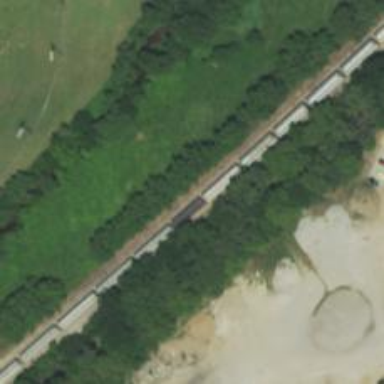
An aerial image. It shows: Disused railway siding.